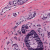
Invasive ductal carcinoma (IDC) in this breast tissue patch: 0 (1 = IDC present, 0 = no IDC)